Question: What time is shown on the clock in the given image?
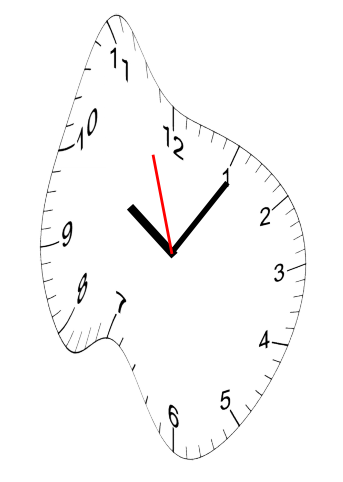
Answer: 10:05:57